Question: In my details page,I am displaying description from database,which is added by using HTML editor.
'''
<div class="text"><?php echo html_entity_decode($details['description']); ?></div>
'''
Is it proper way to display HTML content?
My second problem is,when large image coming in description,full image not fitting inside div.I want to fit all my HTML description in to class "text".
How it is possible?

I am using PHP Codeigniter and Nice Editor.
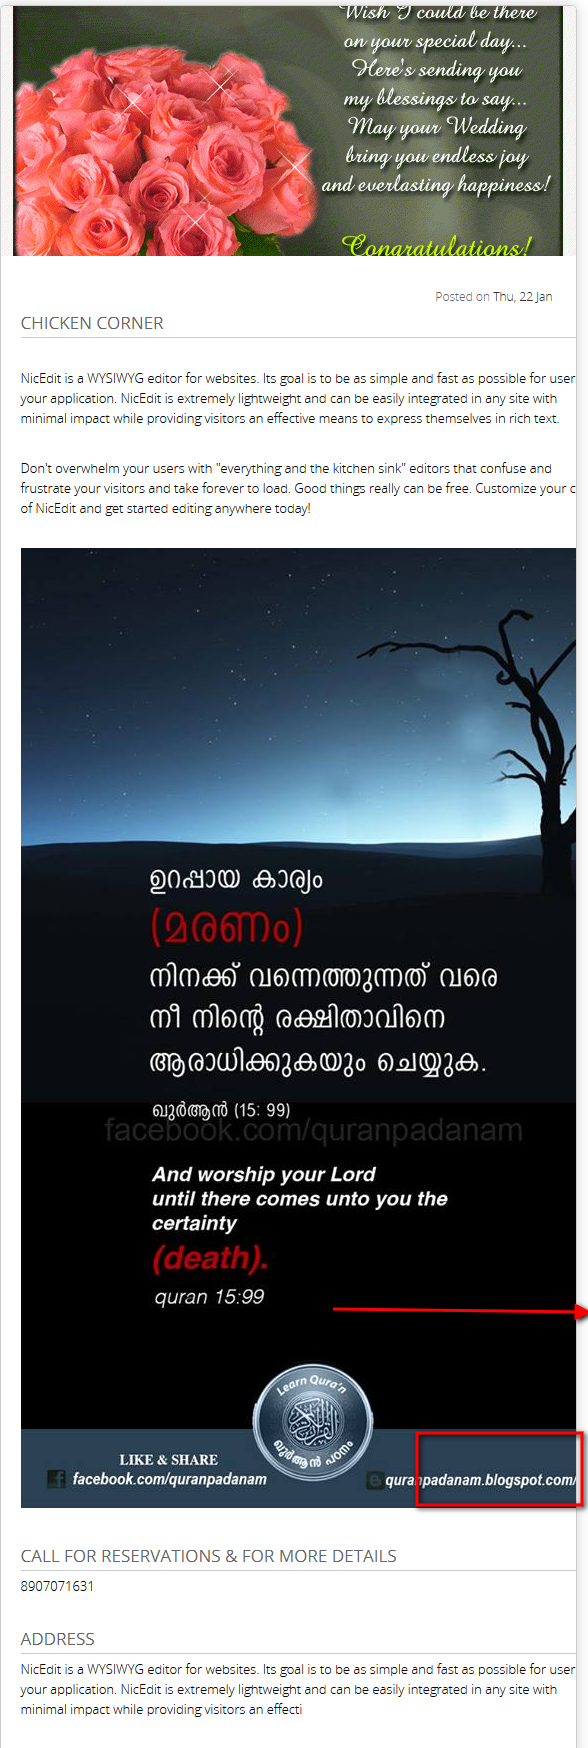
Answer: '''
.text img {
width: 100%; //Fit the large images.
min-width: 100%; //Fit the small images.
}
'''